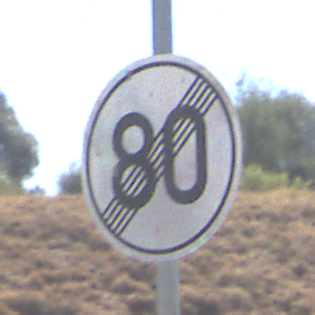
Verkehrszeichen: EndeGeschwindigkeit80
Umgebung: Outdoor, RoadRail
Tageszeit: Midday
Wetter: Clear
Licht: Natural
Jahreszeit: Summer
Kontrast: HighContrast